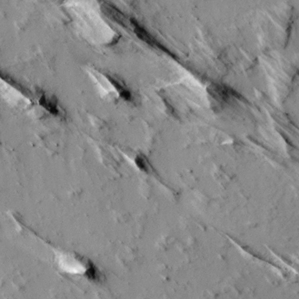
Label: non_frost